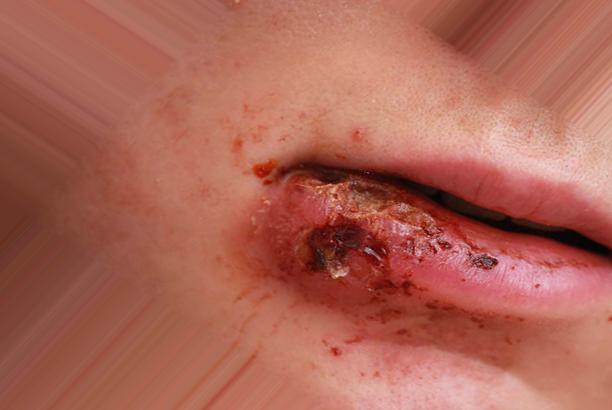
Condition: Mouth Ulcer